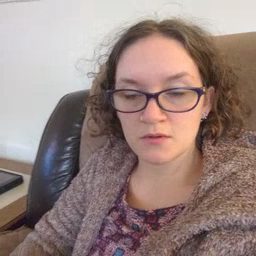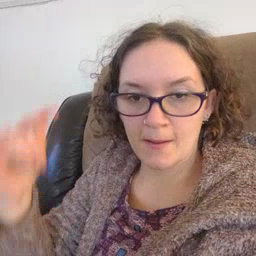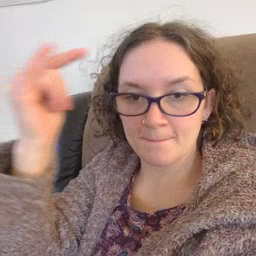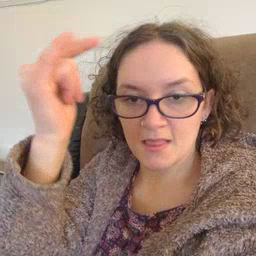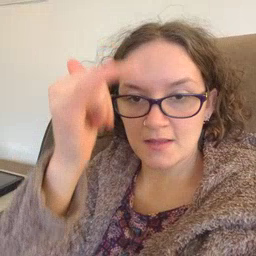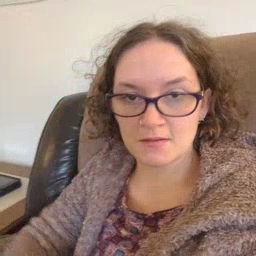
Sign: airplane